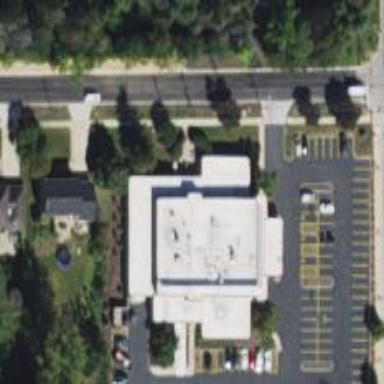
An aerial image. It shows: Clinic office providing healthcare services.